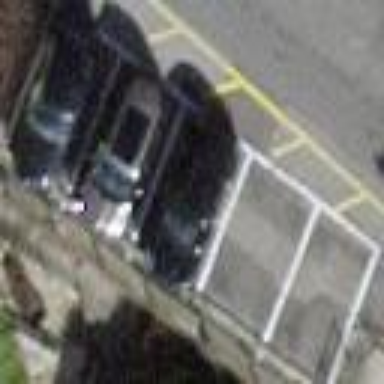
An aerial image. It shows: Parking area with surface.